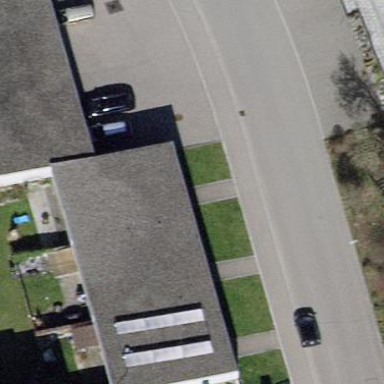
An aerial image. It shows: Building with flat roof.